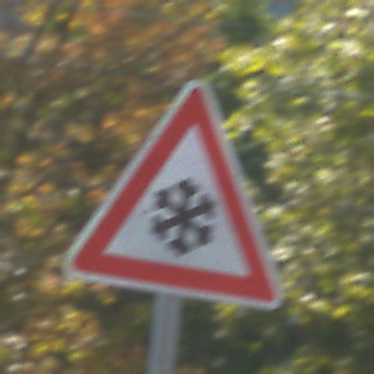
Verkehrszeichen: SchneeOderEisglaette
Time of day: Midday
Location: Outdoor (Urban)
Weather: Clear
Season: NotSpecified
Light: Natural